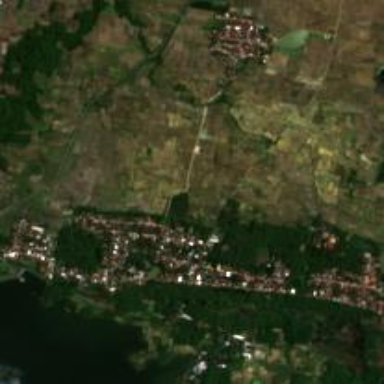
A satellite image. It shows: Village area.